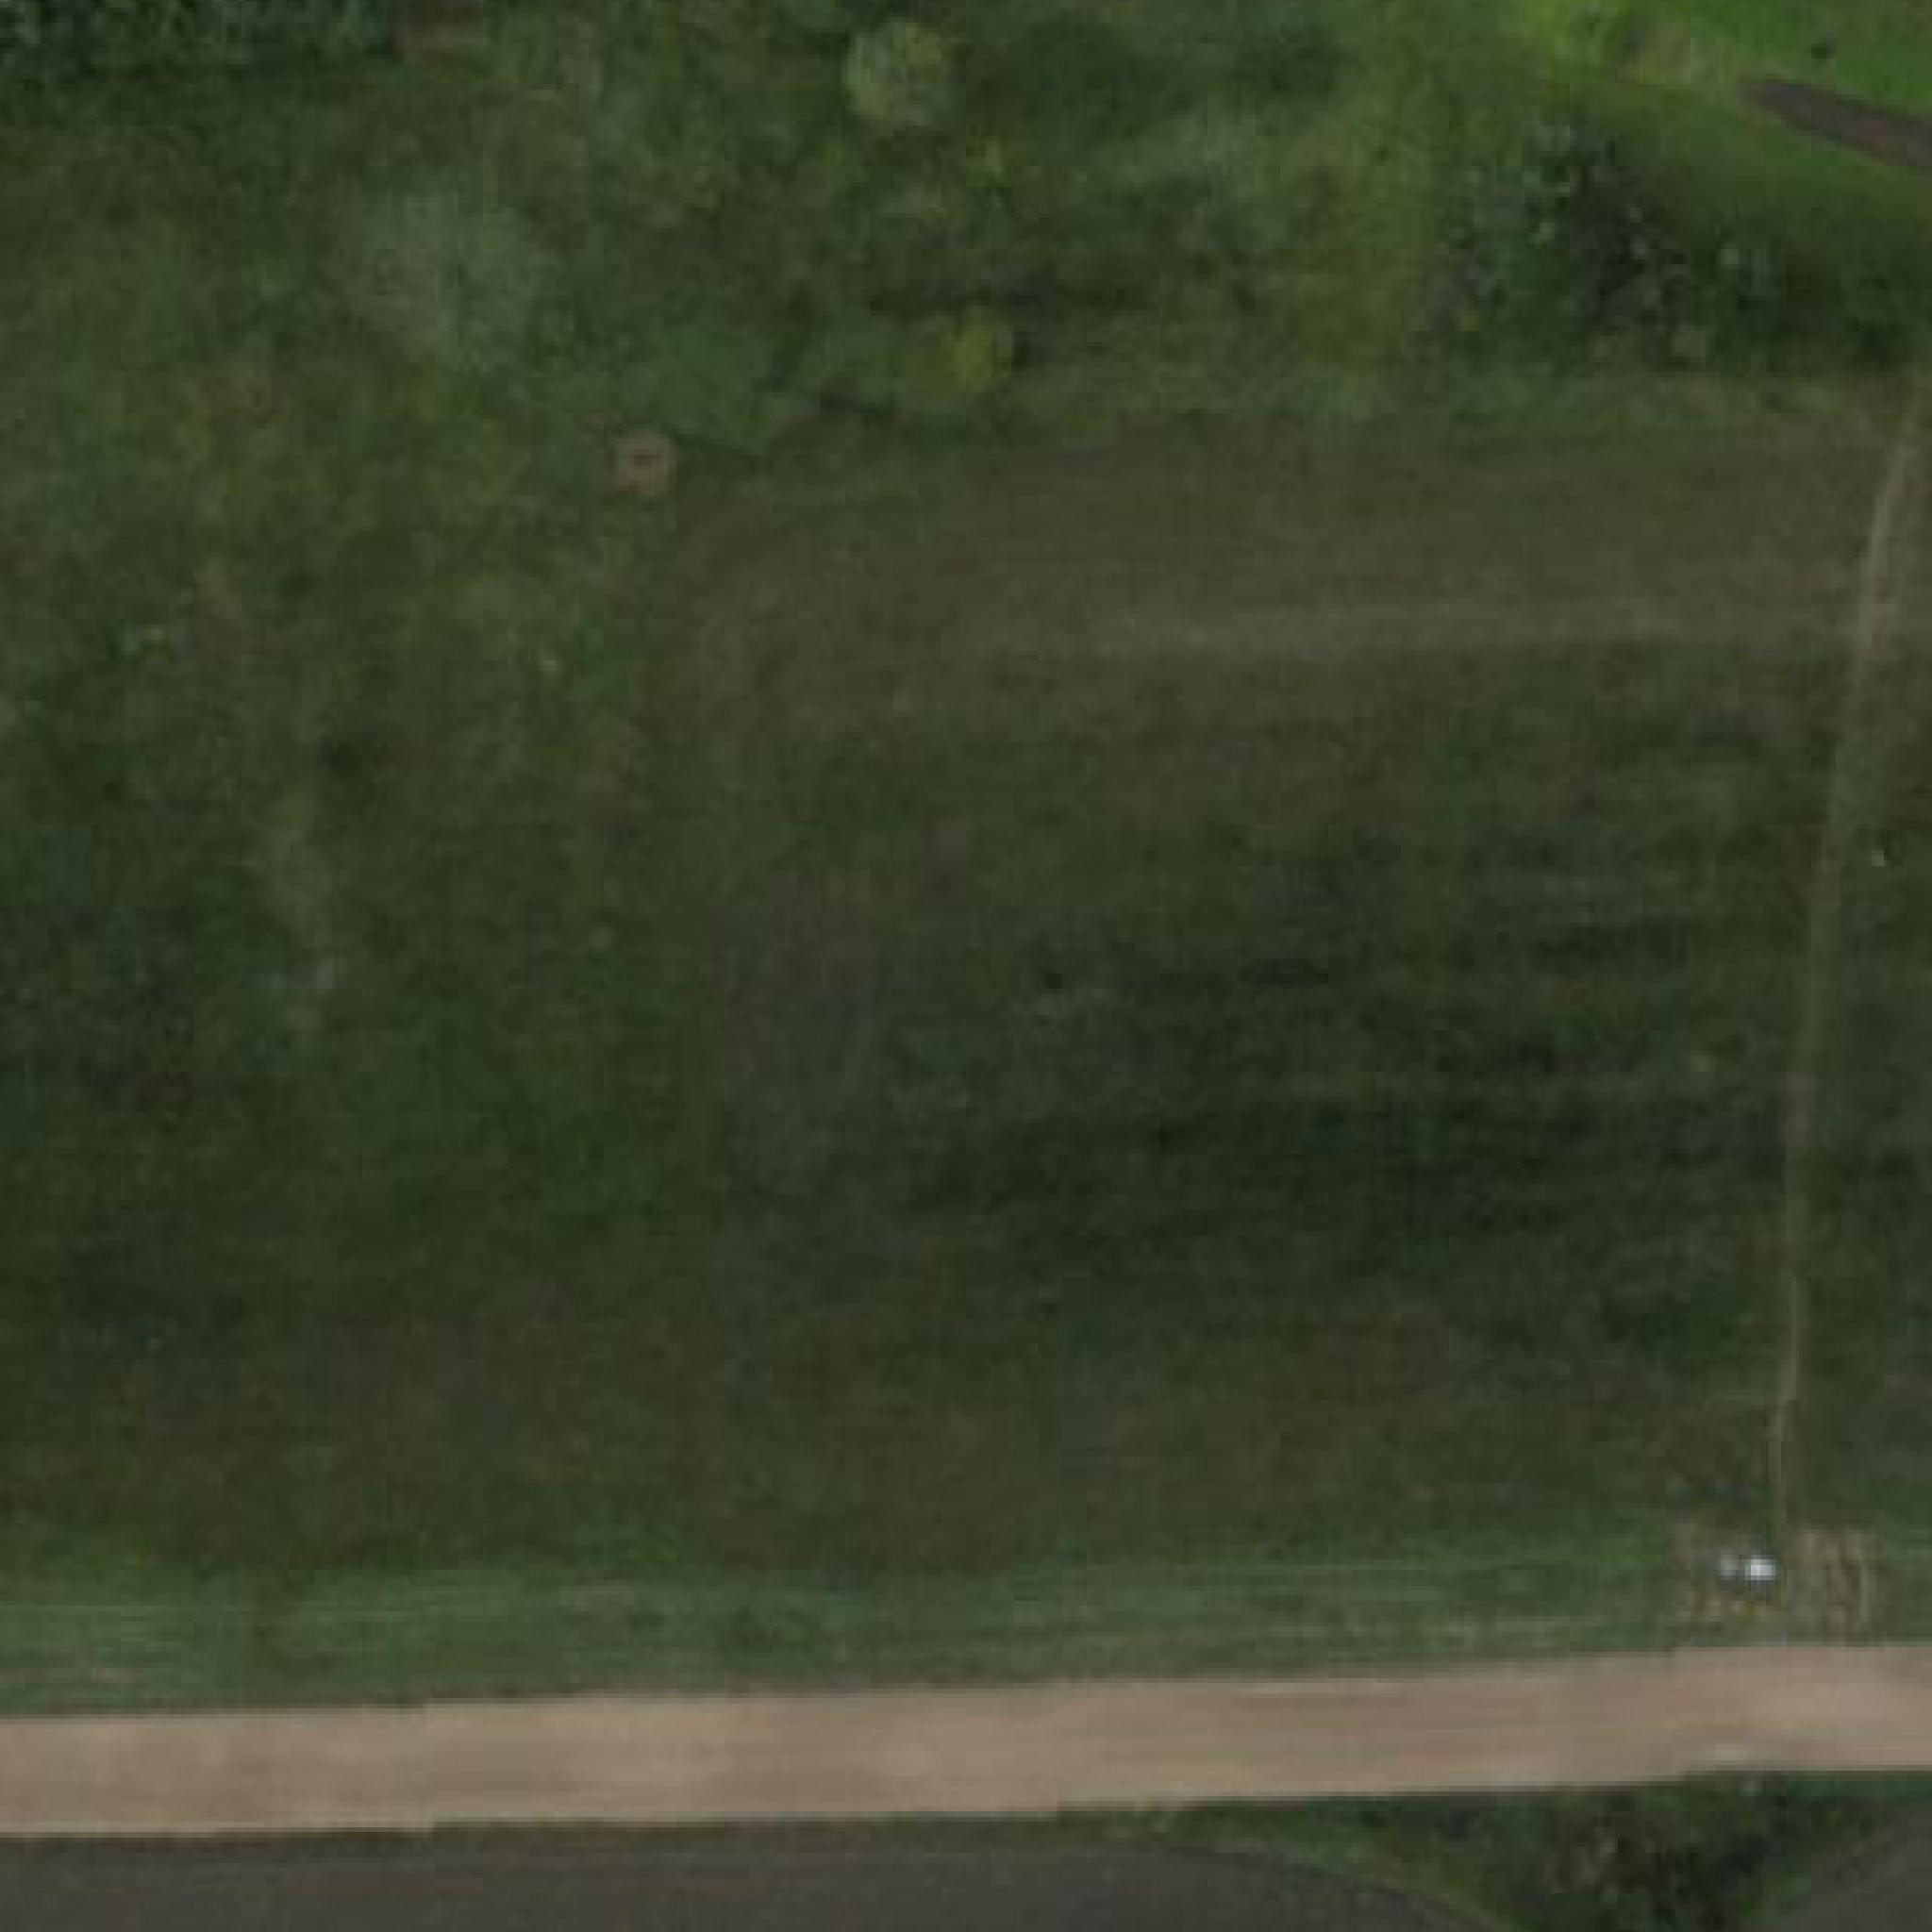
Biome: Sarmatic mixed forests